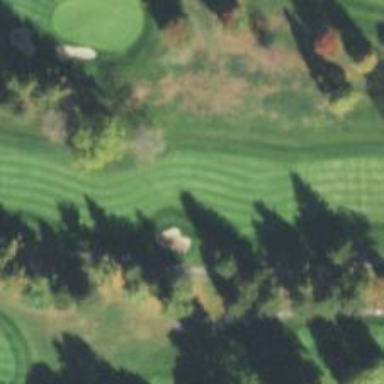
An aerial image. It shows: View of golf hole.